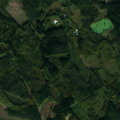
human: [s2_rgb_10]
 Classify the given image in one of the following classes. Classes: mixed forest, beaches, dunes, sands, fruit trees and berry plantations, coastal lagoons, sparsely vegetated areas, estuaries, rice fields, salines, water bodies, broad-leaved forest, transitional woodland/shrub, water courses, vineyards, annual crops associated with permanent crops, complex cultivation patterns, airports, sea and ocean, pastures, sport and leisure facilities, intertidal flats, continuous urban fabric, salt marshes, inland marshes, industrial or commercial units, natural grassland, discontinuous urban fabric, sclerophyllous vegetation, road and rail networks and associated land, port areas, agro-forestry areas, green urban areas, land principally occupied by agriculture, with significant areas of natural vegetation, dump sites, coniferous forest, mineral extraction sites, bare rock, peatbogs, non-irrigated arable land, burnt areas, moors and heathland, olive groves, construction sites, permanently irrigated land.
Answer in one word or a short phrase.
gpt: coniferous forest, mixed forest, transitional woodland/shrub